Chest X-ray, AP view. Patient: 58 years old, sex F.
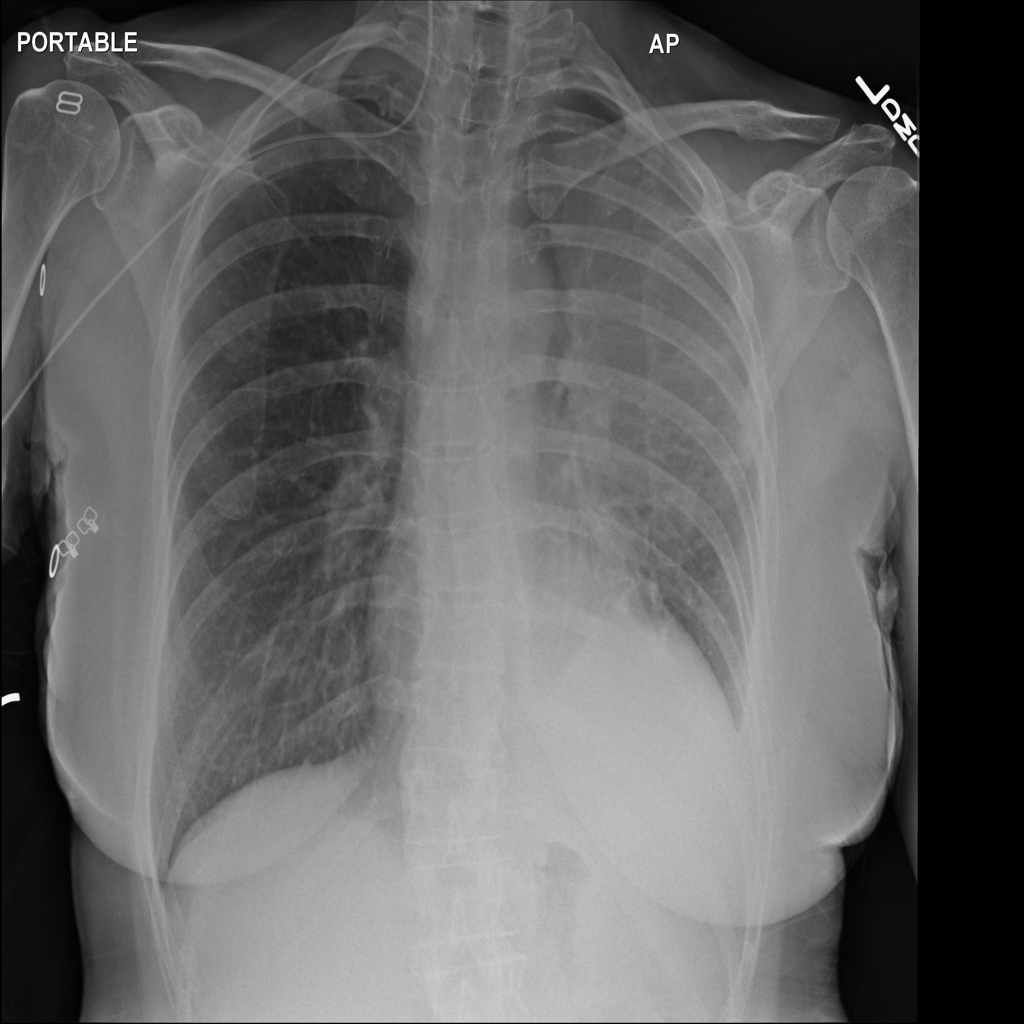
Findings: No Finding